Question: I'm trying to achieve this:

STEP logo is a thumbnail, and the RV logo next to it is the same, except it is being hovered on, at this point VIEW PROJECT and a blue see-through background appear.
I tried a few things:
Making the img a background of an '<a>' tag and placing a '<p>' tag in the '<a>' tag and using 'display: none;' and then on ':hover' changing to 'display: block;'
This layout is responsive so that caused problems, my code was something like this:
HTML:
'''
<a class="work-thumb" href="#"><p class="work-thumb-rollover">view project</p></a>
'''
CSS:
'''
a.work-thumb {
width: 20%;
padding-top: 50%;
background-image: url(images/work1.jpg);
background-size: cover;
-moz-background-size: cover; /* Firefox 3.6 */
background-position: center;
}
/* This code works, the image as the background is responsive */
p.work-thumb-rollover {
display: none;
}
p.work-thumb-rollover:hover {
display: block;
text-align: centre;
width: 100%;
background: rgba(54, 25, 25, .5);
}
/* This doesn't seem to work, the width 100% doesn't take the width of it's parent and on rollover no color appears? */
'''
I also tried using the img tag in HTML and Absolute Positioning:
HTML:
'''
<a class="work-thumb" href="#"><img src="images/work1.jpg" alt="work"><p class="work-thumb-rollover">view project</p></a>
'''
CSS:
'''
.work-thumb {
position: relative;
}
.work-thumb img {
width: 33%;
height: auto;
float: left;
padding: 0;
margin: 0;
border: 0;
z-index: 1;
}
p.work-thumb-rollover {
display: none;
}
p.work-thumb-rollover:hover {
position: absolute;
display: block;
text-align: centre;
width: 100%;
background: rgba(54, 25, 25, .5);
top: 50%;
left: 50%;
}
'''
This one, the P tag width wouldn't take that of it's parent, and would stick to the top right of the box (no matter what 'top' or 'left' attributes i gave it).
I tried things similar to this, i've deleted them and gone back to square one (of just having the images in the html with no CSS apart from the responsiveness at the minute) but I tried variations on these and just could not get them to work.
Can any one shine any light on this, or provide an easy solution they may have already used or seen?
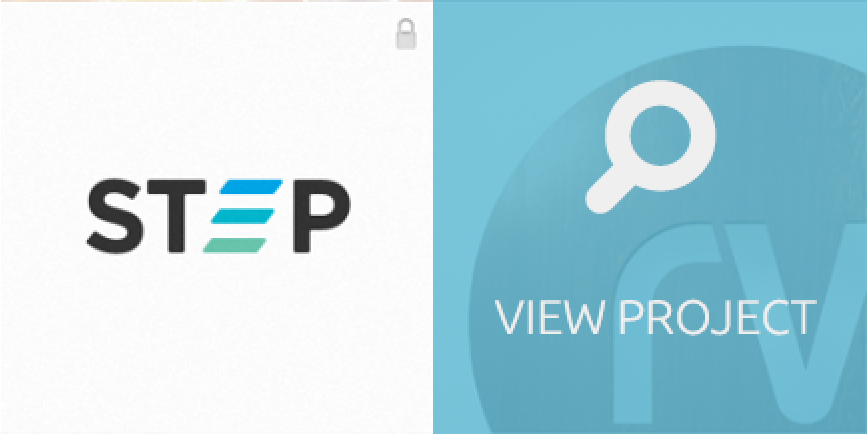
Answer: You can do this just with CSS/3 and HTML:
<URL>
You'd have to replace the
'''
background-color
'''
with
'''
background-image
'''
to get the result youre after.
EDIT: <URL>